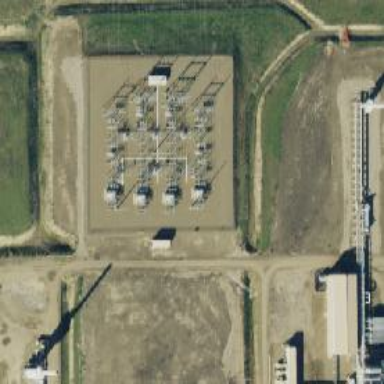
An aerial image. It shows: Switch used for power control.